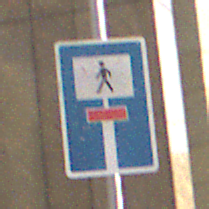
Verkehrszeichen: SackgasseFussgaengerDurchlaessig
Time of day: MorningAfternoon
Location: Outdoor (Urban)
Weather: PartlyCloudy
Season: NotSpecified
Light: Natural